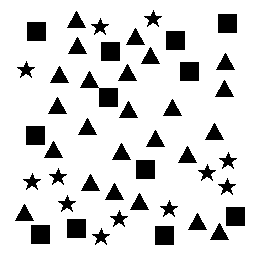
Squares: 12
Triangles: 24
Stars: 12
Total shapes: 48